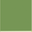
Piece: xx